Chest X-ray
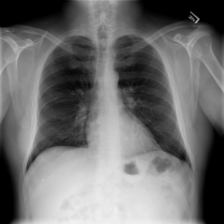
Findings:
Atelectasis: negative
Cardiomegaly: negative
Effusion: negative
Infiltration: negative
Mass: negative
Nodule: negative
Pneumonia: negative
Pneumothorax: negative
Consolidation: negative
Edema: negative
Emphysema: negative
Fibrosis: negative
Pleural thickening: negative
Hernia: negative